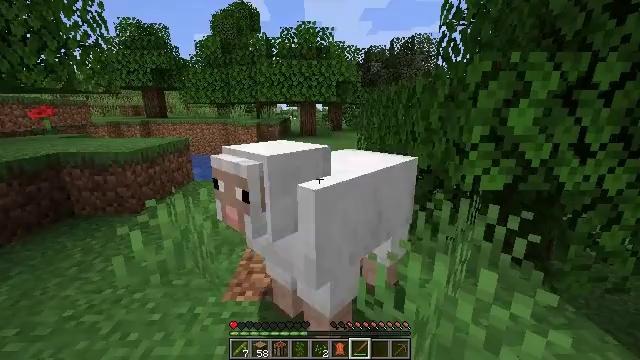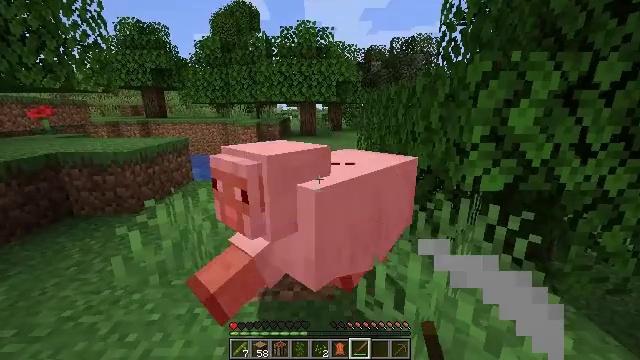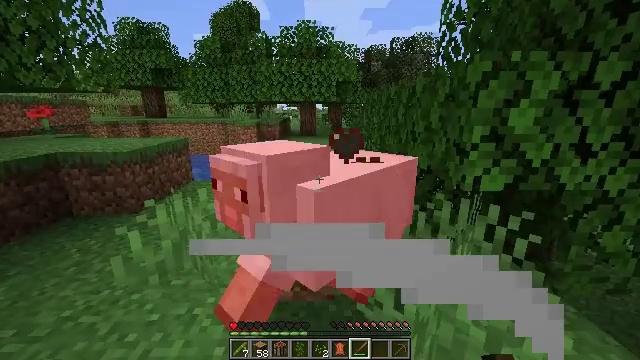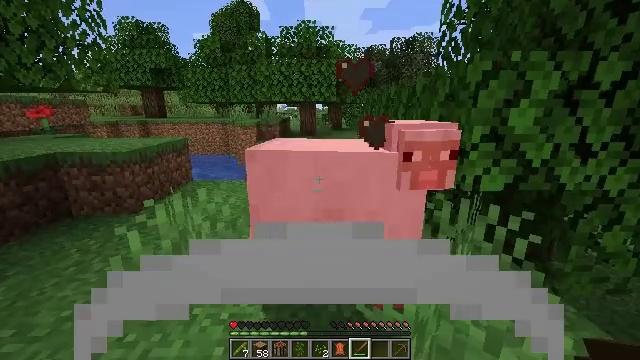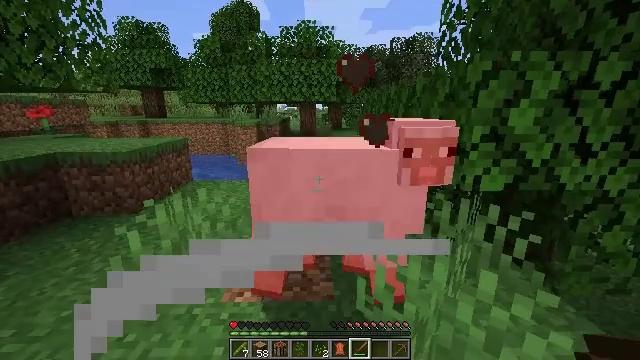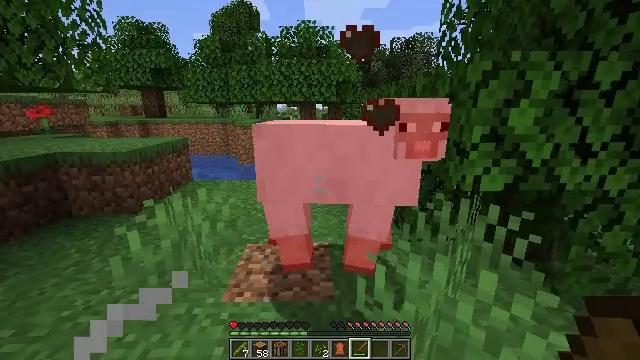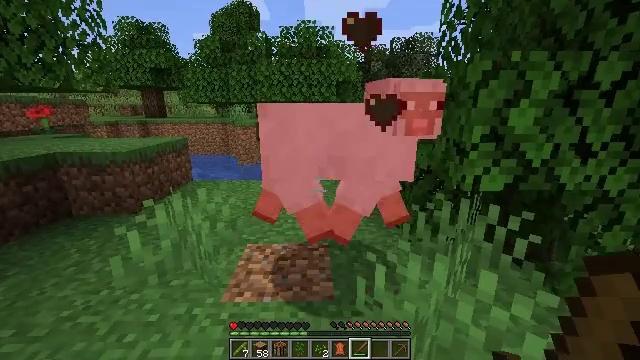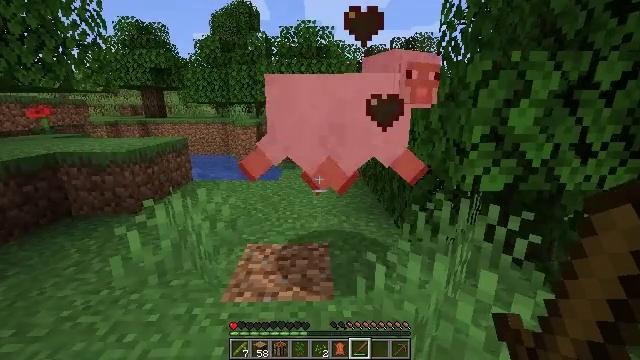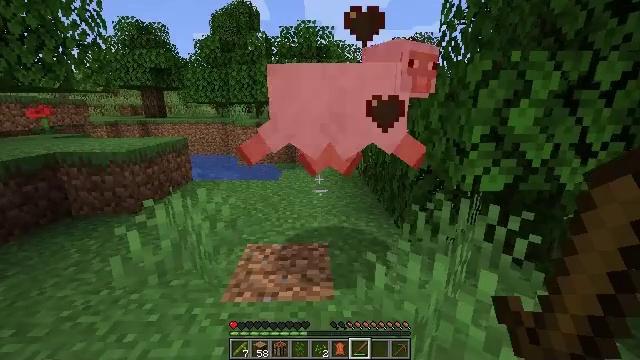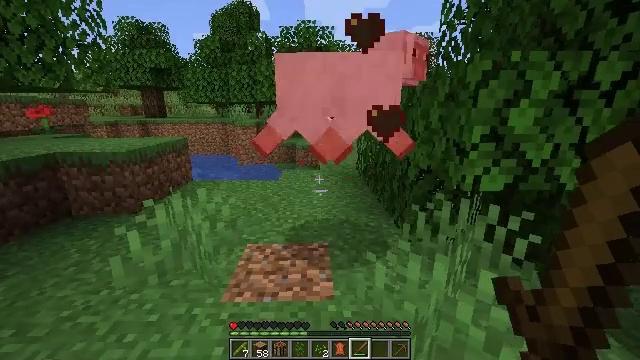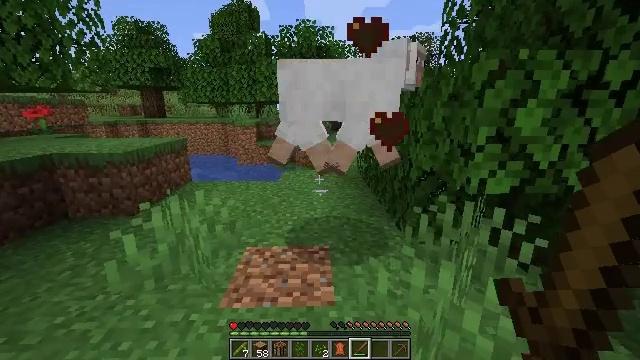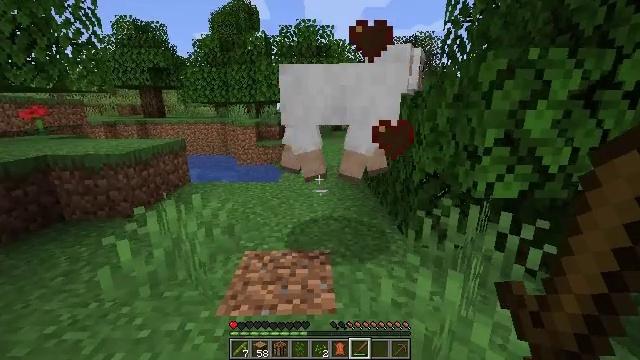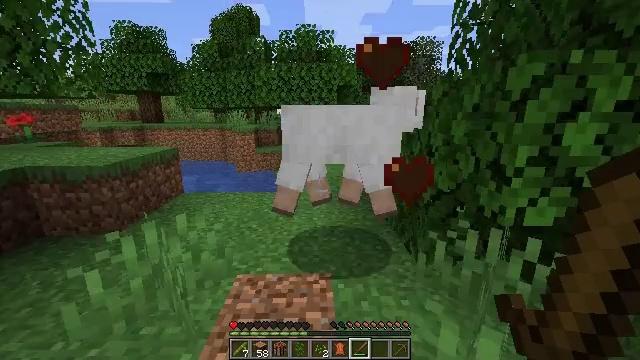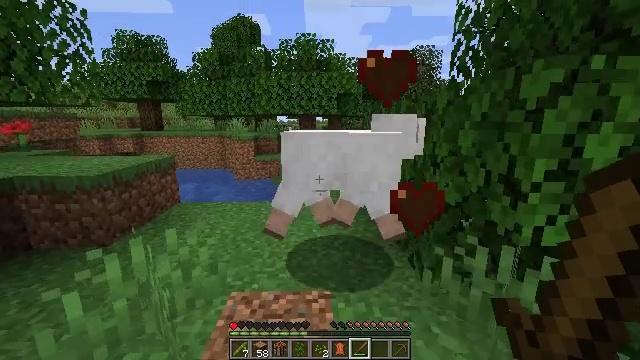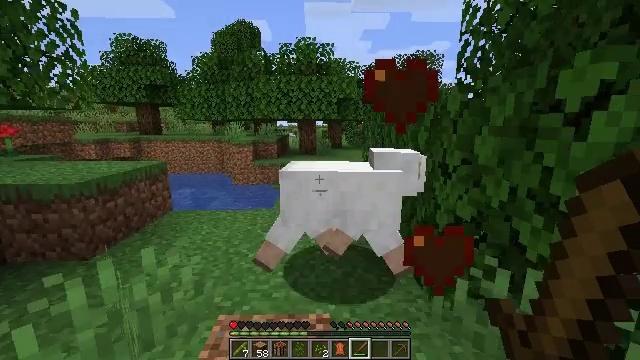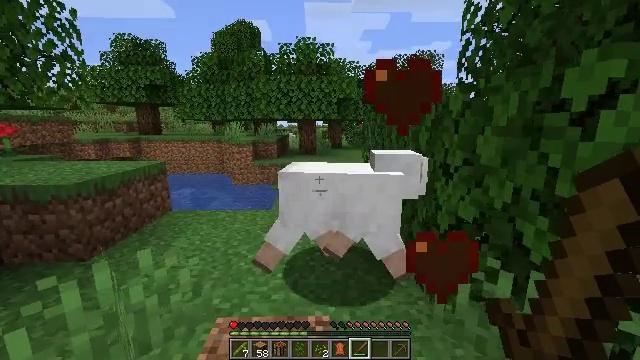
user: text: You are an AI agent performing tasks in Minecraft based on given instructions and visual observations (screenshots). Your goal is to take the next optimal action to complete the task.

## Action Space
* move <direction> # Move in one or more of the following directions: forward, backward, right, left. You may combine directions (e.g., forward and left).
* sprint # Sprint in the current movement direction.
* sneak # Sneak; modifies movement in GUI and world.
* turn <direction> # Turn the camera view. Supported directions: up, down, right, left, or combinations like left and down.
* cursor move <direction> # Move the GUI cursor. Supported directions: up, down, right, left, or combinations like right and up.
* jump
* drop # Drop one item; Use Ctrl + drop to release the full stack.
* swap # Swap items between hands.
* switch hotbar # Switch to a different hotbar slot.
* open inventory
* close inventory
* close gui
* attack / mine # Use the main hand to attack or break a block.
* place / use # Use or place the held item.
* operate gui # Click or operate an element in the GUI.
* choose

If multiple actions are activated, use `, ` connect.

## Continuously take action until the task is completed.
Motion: motion action
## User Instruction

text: Kill mobs.
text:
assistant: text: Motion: attack / mine
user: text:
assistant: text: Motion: attack / mine
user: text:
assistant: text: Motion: attack / mine
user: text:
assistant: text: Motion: no_op
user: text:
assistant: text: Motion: no_op
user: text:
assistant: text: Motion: no_op
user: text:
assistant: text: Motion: no_op
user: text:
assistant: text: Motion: no_op
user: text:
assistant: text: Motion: no_op
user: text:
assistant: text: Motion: move forward
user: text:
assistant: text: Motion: move forward
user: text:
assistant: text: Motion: move forward, turn up
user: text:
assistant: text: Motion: move forward, turn up
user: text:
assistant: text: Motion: move forward
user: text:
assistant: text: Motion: move forward
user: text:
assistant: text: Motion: move forward
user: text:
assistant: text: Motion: move forward
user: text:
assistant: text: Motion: move forward, attack / mine
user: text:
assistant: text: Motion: move forward, attack / mine
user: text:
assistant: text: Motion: turn right and down, attack / mine
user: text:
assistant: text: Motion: turn right and down, attack / mine
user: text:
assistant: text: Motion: attack / mine
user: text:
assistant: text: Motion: no_op